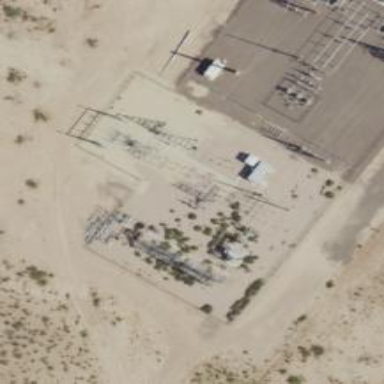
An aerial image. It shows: Switch used for power control.